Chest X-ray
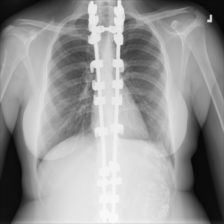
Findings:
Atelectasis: negative
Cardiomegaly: negative
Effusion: negative
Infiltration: negative
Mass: negative
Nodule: negative
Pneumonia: negative
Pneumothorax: negative
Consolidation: negative
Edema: negative
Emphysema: negative
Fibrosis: negative
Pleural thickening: negative
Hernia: negative